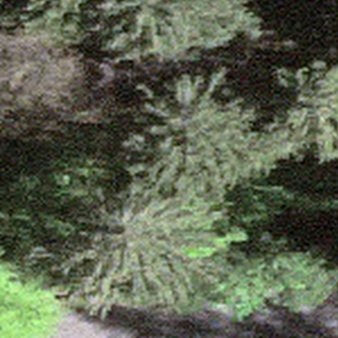
Label: other